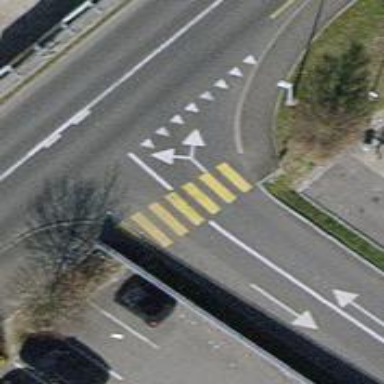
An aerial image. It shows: Marked road crossing.